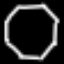
Label: octagon